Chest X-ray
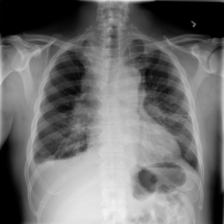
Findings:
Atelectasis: negative
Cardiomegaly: negative
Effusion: positive
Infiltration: positive
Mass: negative
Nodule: negative
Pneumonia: negative
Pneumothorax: negative
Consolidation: negative
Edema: negative
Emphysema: negative
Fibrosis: negative
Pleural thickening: negative
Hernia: negative